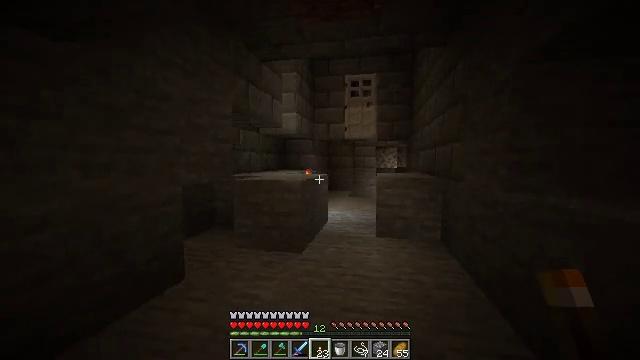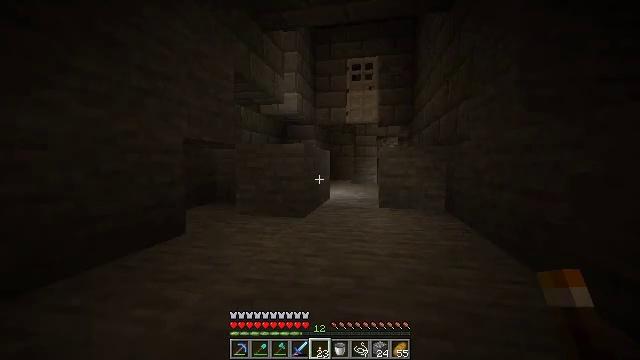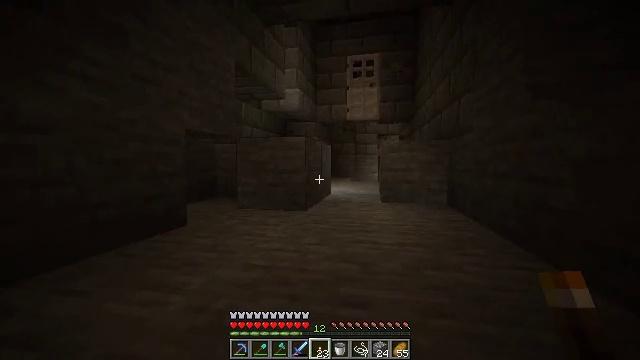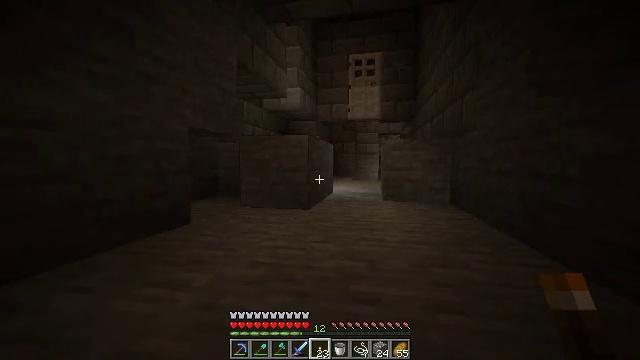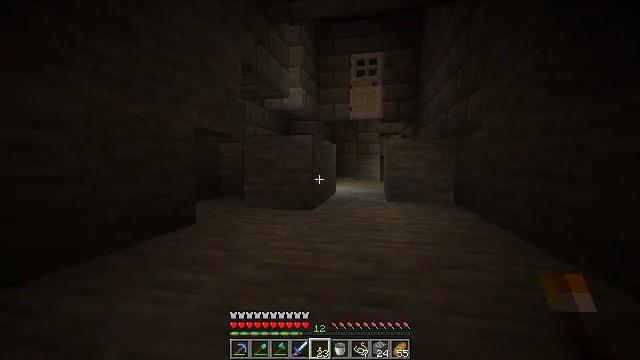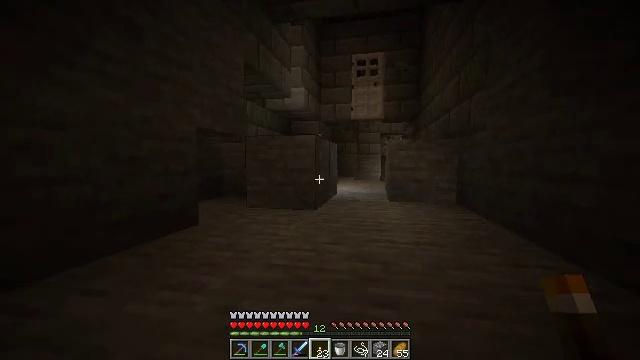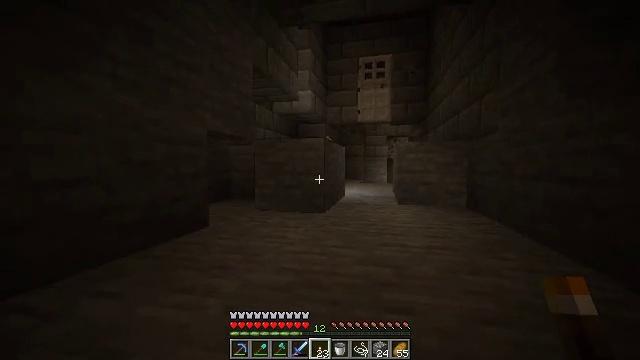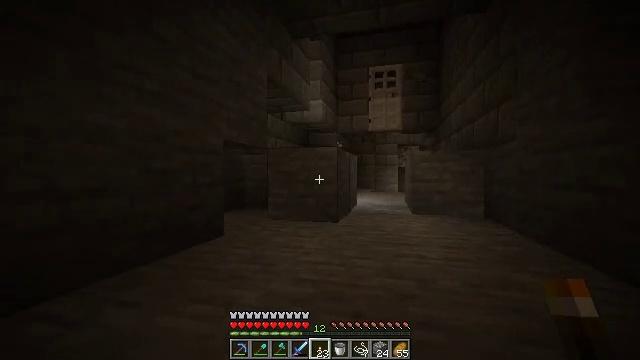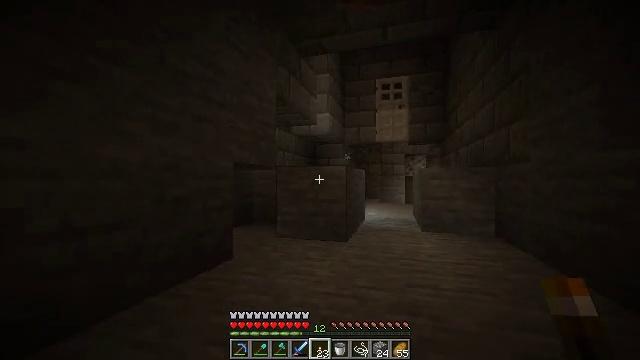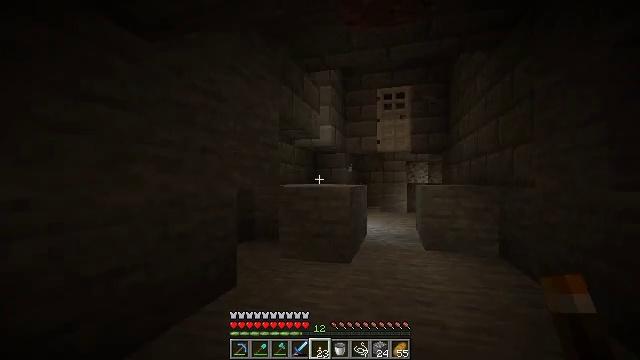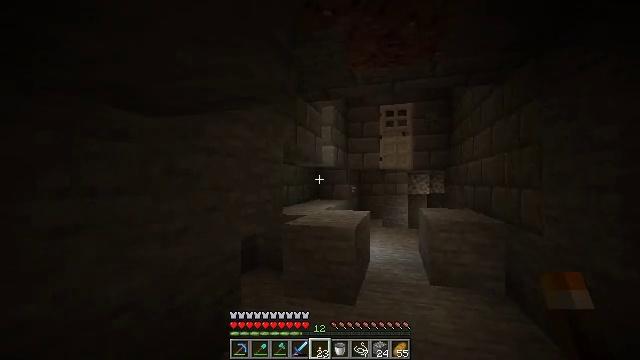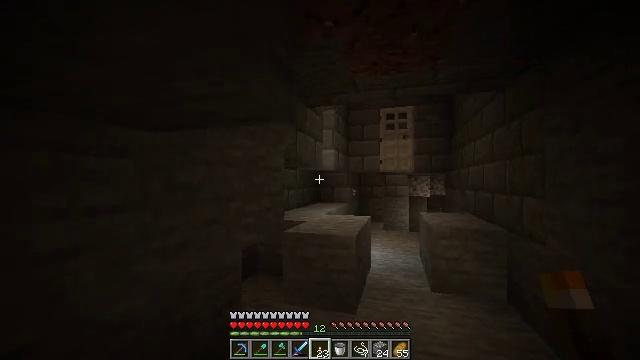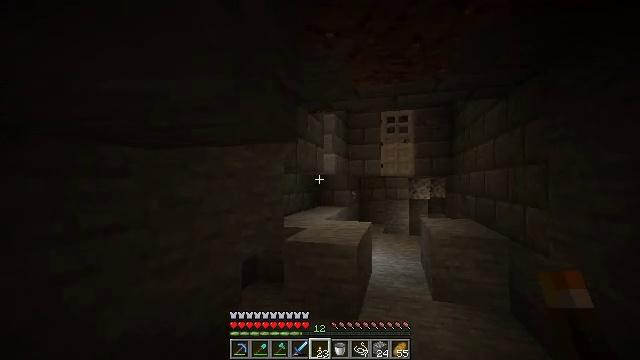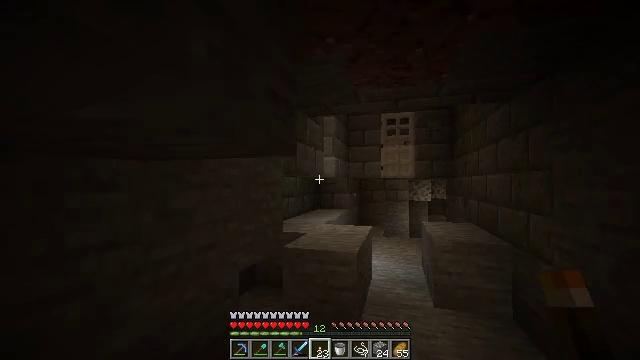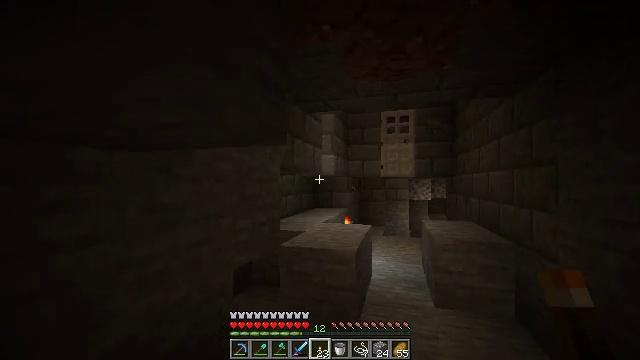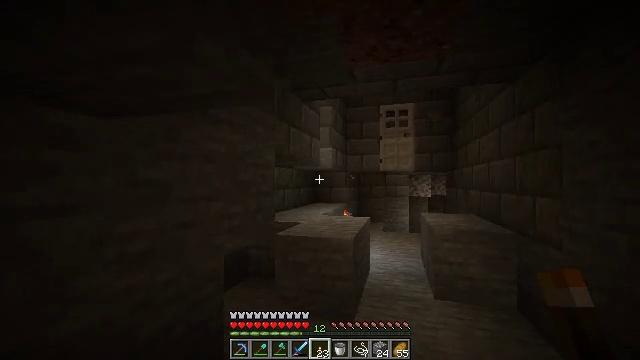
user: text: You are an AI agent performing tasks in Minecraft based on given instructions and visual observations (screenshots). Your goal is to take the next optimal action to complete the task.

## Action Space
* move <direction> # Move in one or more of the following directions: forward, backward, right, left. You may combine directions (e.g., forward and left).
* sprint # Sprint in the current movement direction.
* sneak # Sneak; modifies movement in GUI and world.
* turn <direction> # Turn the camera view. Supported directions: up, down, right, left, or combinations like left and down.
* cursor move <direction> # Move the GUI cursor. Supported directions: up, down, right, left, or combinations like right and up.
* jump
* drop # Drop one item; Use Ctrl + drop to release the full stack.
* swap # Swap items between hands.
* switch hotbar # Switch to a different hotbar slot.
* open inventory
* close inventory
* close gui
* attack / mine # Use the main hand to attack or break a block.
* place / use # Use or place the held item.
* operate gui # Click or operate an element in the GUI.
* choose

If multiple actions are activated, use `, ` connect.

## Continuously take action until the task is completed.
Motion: motion action
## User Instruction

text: Break the cracked stone bricks for materials.
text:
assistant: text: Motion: move forward
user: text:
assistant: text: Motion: move forward
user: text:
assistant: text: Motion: move forward
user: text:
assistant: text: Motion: move forward
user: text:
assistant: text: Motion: move forward
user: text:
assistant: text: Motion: move forward, turn left
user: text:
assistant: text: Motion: move forward, turn left and up
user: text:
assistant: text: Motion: move forward, turn left and up, jump
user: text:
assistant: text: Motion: move forward, jump
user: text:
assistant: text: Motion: move forward, jump
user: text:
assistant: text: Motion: move forward and move right, jump
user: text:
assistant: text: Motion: move forward and move right, jump
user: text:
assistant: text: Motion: move forward and move right
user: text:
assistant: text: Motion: move forward and move right
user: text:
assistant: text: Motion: move forward and move right
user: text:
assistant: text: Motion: move forward and move right
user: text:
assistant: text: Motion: move forward and move right
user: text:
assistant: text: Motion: move forward and move right
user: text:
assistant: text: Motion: move forward and move right
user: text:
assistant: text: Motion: move forward and move right
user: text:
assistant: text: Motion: move forward
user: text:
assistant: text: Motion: move forward
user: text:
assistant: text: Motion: move forward
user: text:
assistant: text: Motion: move forward
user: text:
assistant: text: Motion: move forward
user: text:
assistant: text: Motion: move forward
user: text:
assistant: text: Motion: move forward
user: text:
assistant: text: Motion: move forward
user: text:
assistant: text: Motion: move forward
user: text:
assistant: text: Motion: move forward and move right, jump